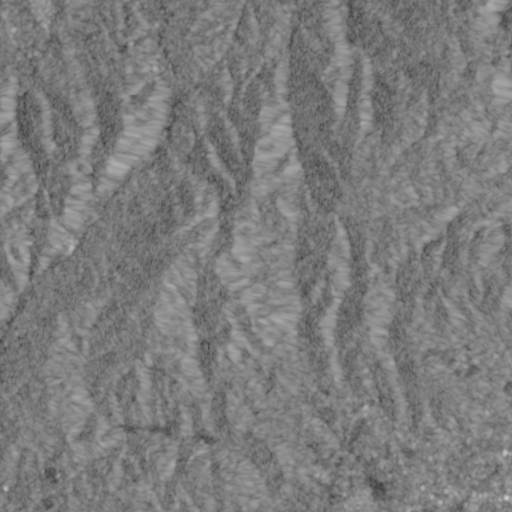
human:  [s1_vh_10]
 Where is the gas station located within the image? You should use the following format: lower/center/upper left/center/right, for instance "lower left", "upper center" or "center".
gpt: The gas station is located in the lower right of the image.
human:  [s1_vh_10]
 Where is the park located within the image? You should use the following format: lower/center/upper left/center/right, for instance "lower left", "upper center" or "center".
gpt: The park is located in the lower right of the image.
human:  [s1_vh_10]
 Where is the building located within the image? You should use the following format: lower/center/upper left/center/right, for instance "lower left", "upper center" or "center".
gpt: There is no building in the image.

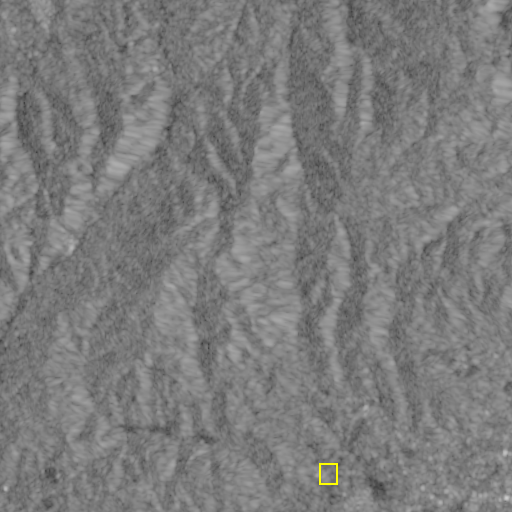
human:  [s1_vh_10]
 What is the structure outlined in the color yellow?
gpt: The structure outlined in yellow is a parking lot.
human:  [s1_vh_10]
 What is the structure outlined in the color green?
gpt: There is no green outline.